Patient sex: M
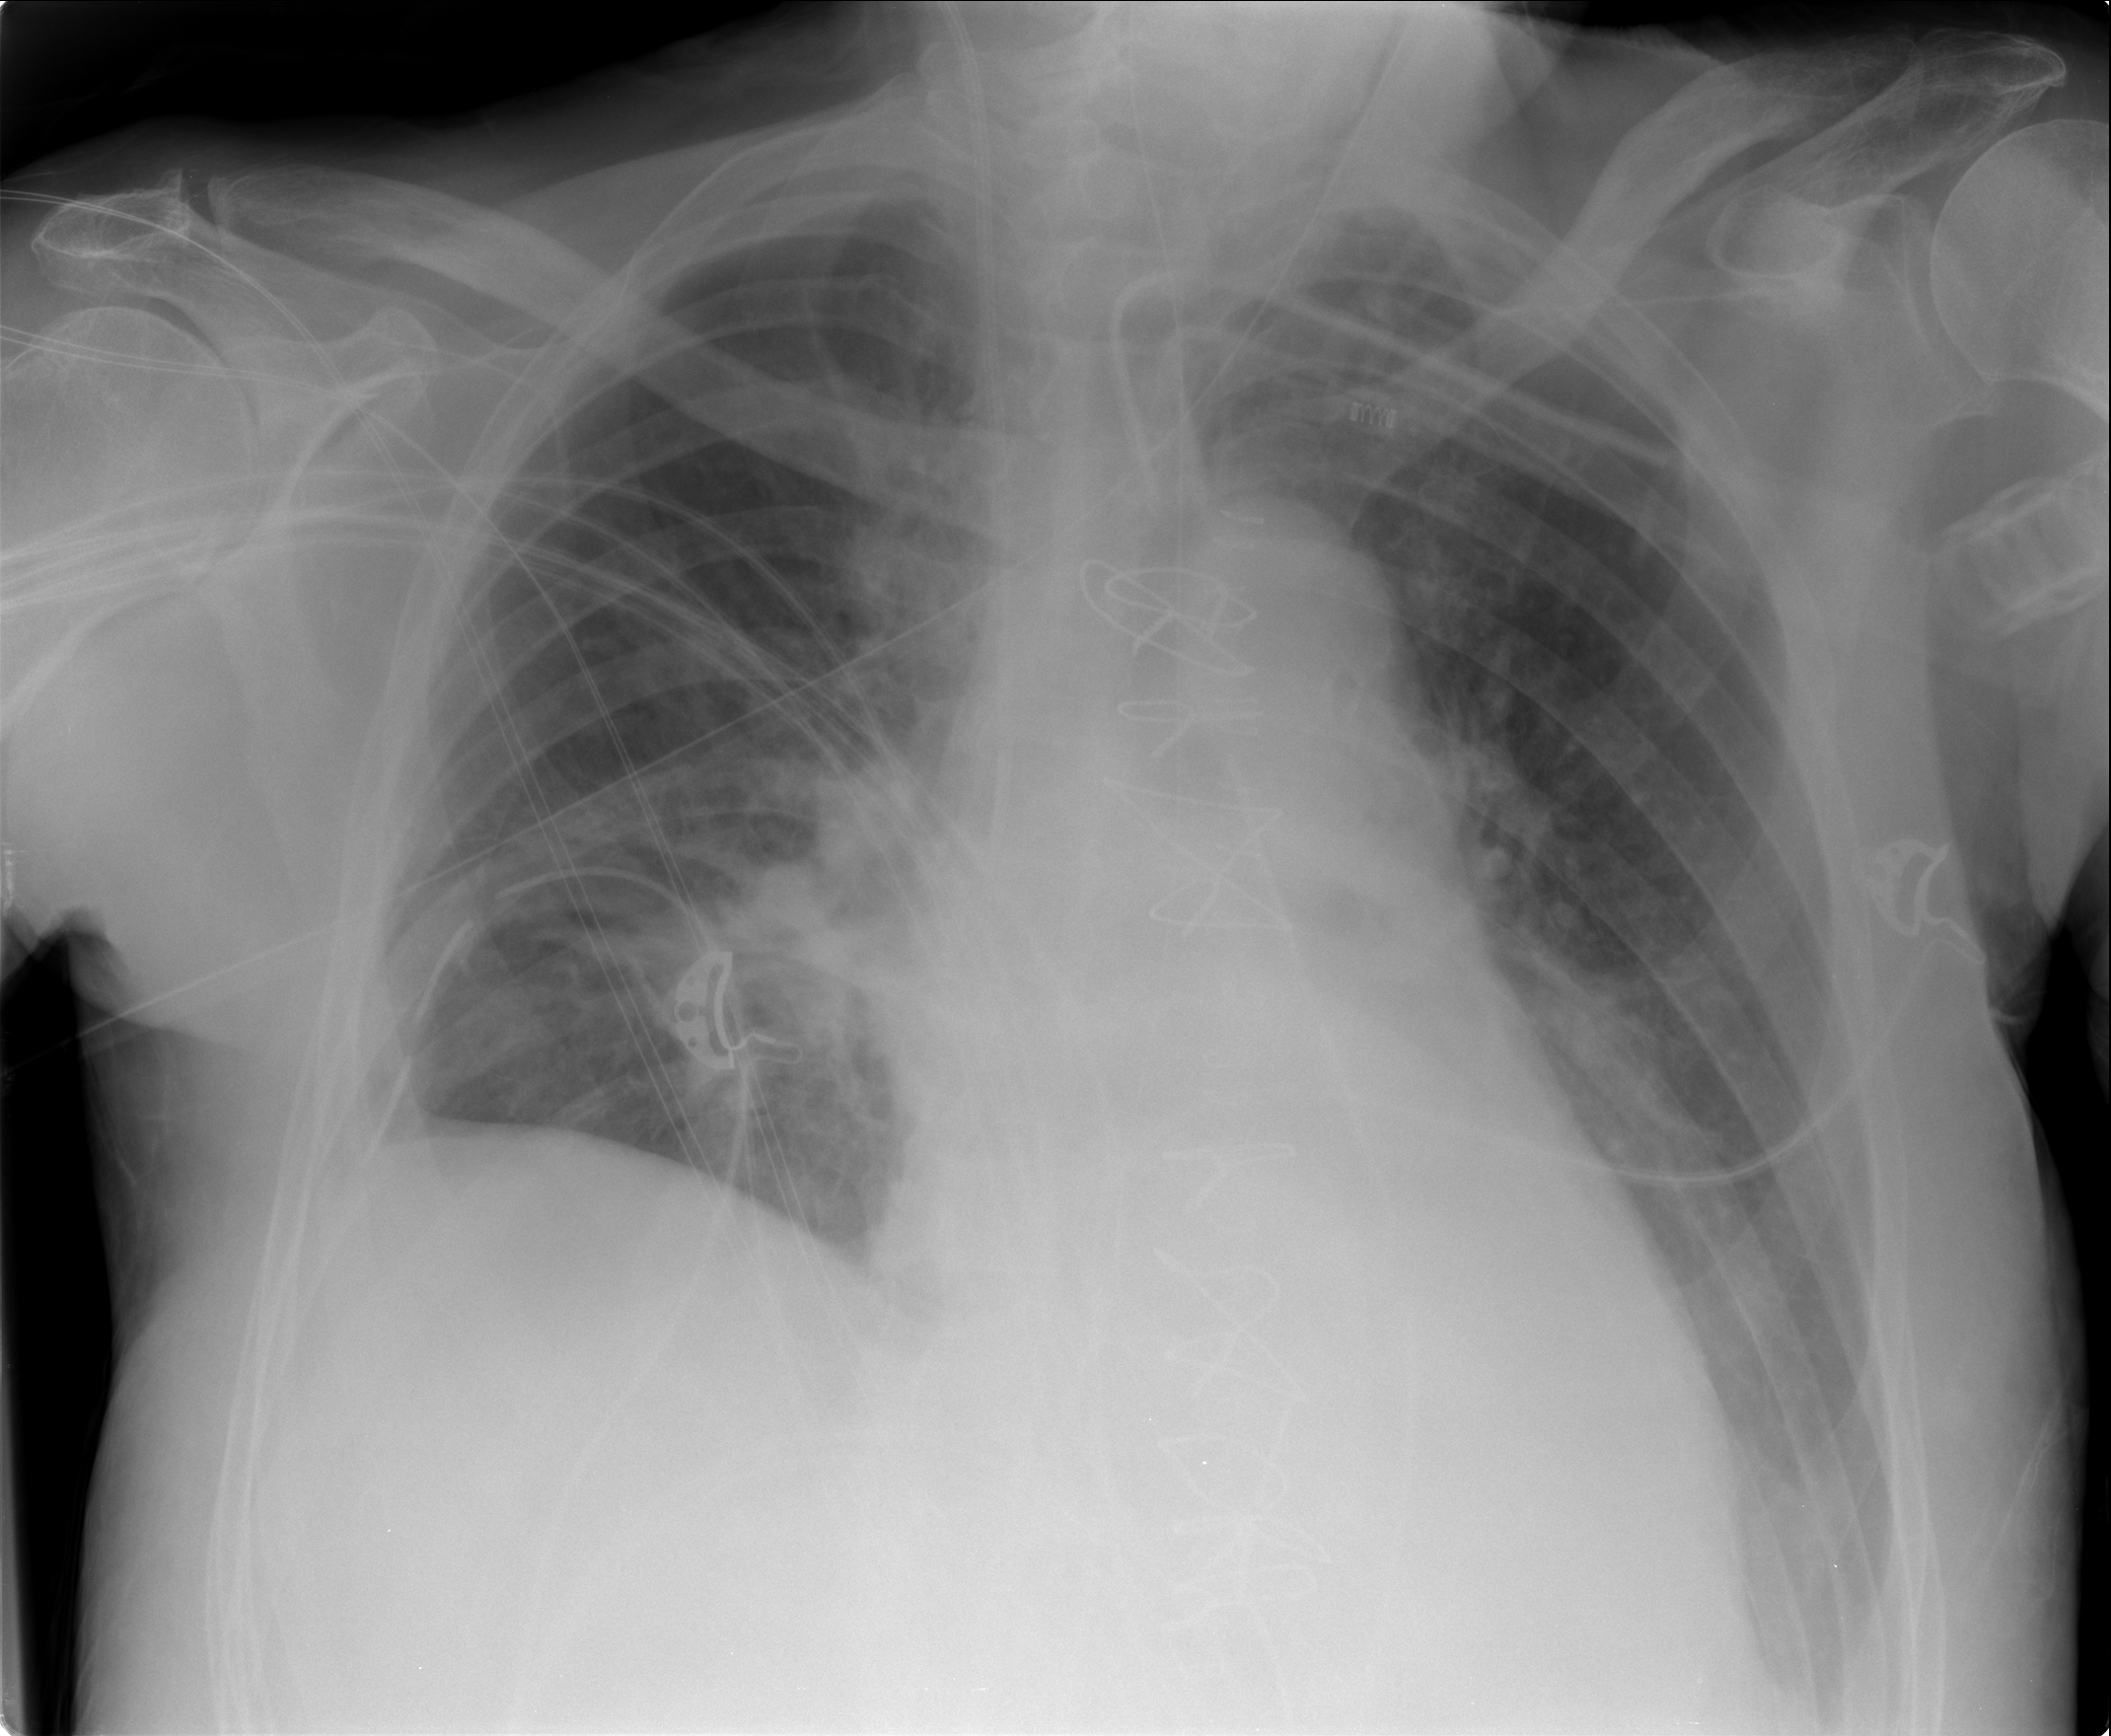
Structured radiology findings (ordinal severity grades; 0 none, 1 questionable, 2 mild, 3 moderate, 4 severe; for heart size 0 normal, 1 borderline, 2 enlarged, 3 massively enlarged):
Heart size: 1
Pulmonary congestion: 2
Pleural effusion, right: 0
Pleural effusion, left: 2
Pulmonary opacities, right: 0
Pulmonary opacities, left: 0
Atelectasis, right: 2
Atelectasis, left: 2